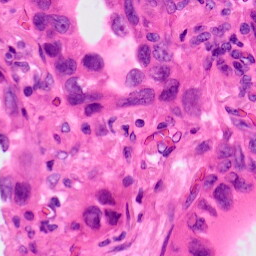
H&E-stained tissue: Lung